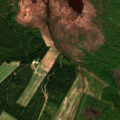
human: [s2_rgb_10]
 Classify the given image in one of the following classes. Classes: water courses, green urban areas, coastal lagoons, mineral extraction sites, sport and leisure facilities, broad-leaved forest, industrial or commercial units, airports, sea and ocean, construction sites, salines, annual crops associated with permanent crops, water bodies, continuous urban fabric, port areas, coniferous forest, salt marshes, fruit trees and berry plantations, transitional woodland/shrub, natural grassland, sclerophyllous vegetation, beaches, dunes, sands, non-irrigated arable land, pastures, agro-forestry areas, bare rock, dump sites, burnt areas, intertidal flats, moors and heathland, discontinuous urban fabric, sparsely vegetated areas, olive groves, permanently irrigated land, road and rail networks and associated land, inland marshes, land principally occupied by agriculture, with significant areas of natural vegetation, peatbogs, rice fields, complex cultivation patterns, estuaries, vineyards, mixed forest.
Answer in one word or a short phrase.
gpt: non-irrigated arable land, broad-leaved forest, coniferous forest, mixed forest